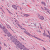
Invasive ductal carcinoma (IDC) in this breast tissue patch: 1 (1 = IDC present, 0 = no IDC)